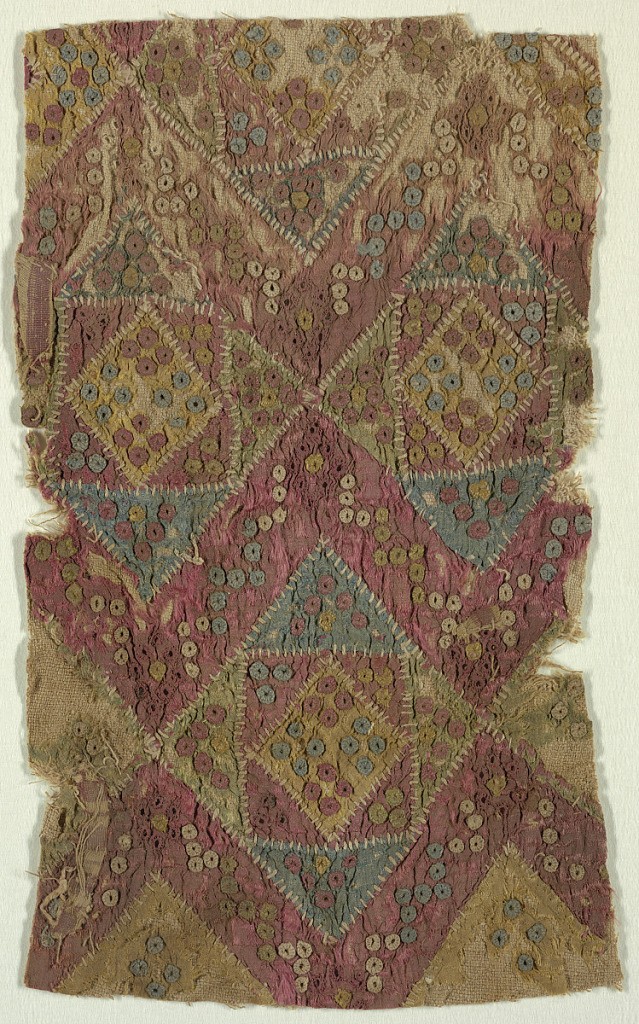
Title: Fragment
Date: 13th century
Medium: silk on linen Technique: appliqué and embroidery
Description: Fragment with a multicolored pattern of interlocking diamond shapes with buttonhole details.